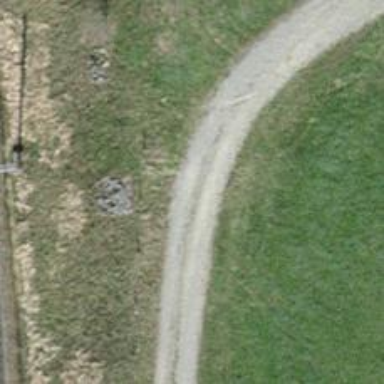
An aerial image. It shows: Track with compacted grade3 surface.